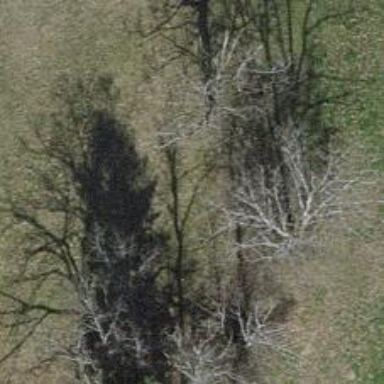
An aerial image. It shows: Single tag "natural: tree."